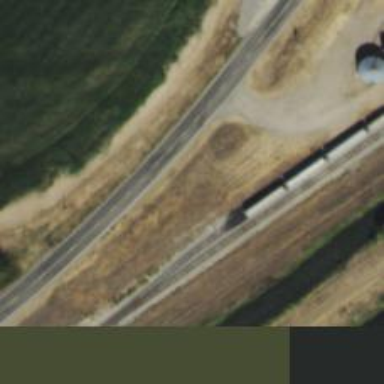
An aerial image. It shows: Railway siding for service.